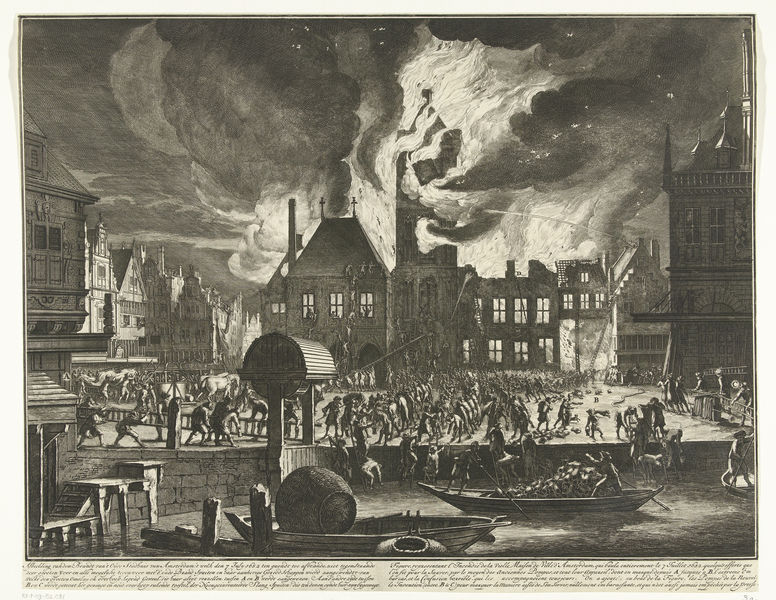
Titel: De brand in het Oude Stadhuis van Amsterdam
Künstler: Jan van der Heyden
Standort: Amsterdam
Institution: Rijksmuseum
Schlagwörter: dunkel, feuer, himmel, wasser, weiß, wolken, menschen, stadt, ufer, fenster, nacht, schwarz, gebäude, haus, menge, häuser, kanal, rauch, boot, boote, brunnen, turm, schiff, schiffe, schrift, giebel, grafik, graphik, hafen, brand, leiter, steg, treppe, flammen, druck, text, ketten, fass, rathaus, fachwerk, löschen, london, eimer, gefäße, brennend, feuersbrunst, inferno, menschenkette, altstadt, brunst, leitern, stag, 1666